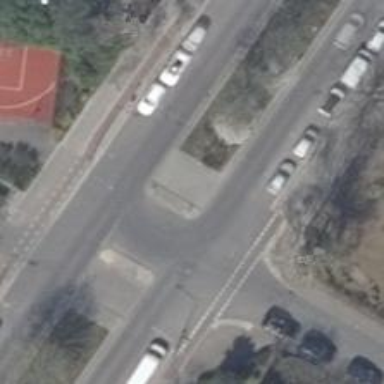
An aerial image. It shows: Unmarked footway crossing with central island.